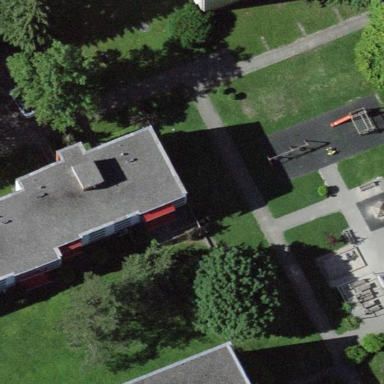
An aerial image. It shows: Residential building with flat roof.